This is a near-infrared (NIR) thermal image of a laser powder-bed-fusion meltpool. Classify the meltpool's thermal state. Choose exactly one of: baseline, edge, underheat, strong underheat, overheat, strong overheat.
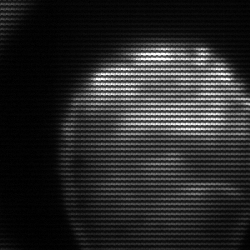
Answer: edge